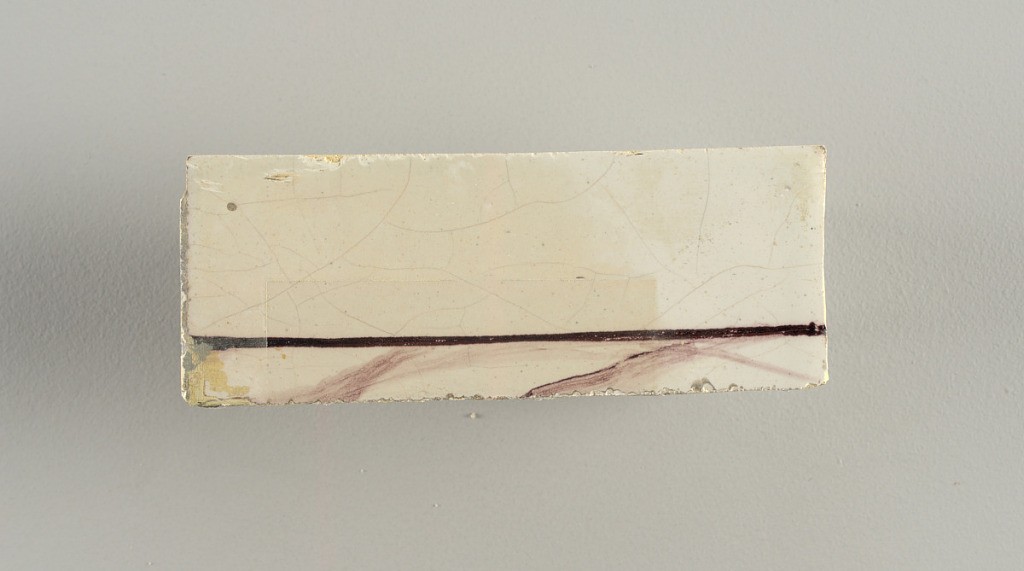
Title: Wall facing
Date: ca. 1725
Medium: tin-glazed earthenware, underglaze
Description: Running design for a frieze or a dado, composed of scrolls of foliage and strapwork, and four repeating motifs--a seated woman in a small upright oval medallion, a putto seated on a rocailled base, and strapwork in axial pattern.  The various panels, A to F, show various repeats of the same design, all being five tiles high and a varying number of tiles wide.